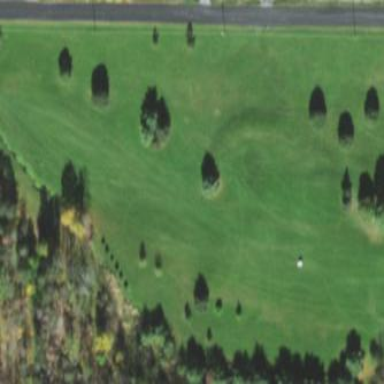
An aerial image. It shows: Scenic golf fairway.